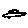
Label: car